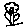
Label: flower